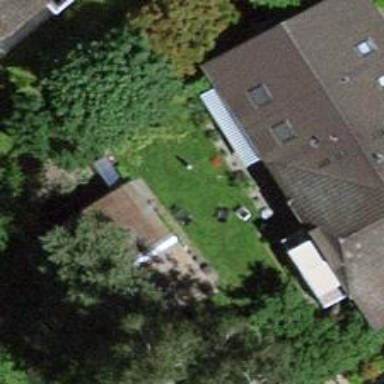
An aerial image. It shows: Shed.